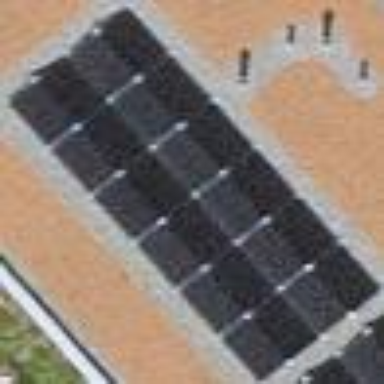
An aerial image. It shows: Solar power generator utilizing photovoltaic technology with solar photovoltaic panels.